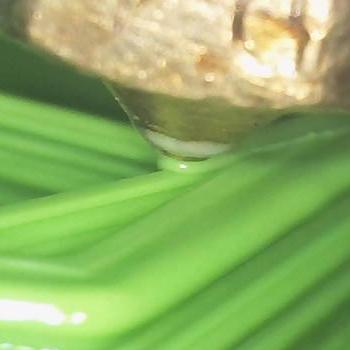
Flow rate: 300%